Question: When using Bootstraps "Buttons with Dropdowns" template with Google Material Design, I get a text field and a button that are different heights & do not line up.
How it should be: <URL>
Instead I get this:

'''
<div class="input-group">
<input class="form-control" type="text" placeholder="Placeholder">
<span class="input-group-btn">
<button class="btn btn-default">Go!</button>
</span>
</div>
'''
How would I fix this? I have identified that the form is displayed correctly when GMD is removed from the project.
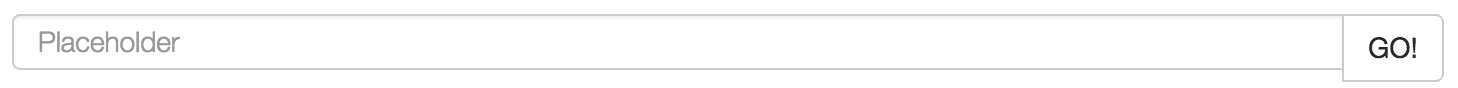
Answer: As far as I know Bootstrap Material Design doesn't take into account Input Groups, but you can customize it to fit your needs. See example.
'''
$.material.init()
'''
'''
.container .input-group .form-control {
height: 40px;
box-shadow: none;
outline: none;
border: none;
border-bottom: 2px solid #ccc;
}
.container .input-group-btn .btn-custom {
height: 40px;
box-shadow: none;
outline: none;
border: none;
border-bottom: 2px solid #009688;
}
.container .input-group .form-control:focus,
.container .input-group .form-control:hover {
outline: none;
box-shadow: none;
border: none;
}
.container .input-group-btn .btn-custom:focus,
.container .input-group-btn .btn-custom:hover {
outline: none;
box-shadow: none;
}
/*Standard*/
.input-group-btn .btn-custom-og {
height: 40px;
box-shadow: none;
outline: 0;
}
.input-group-btn .btn-custom-og:focus {
box-shadow: none;
outline: none;
}
.input-group .form-control.standard {
height: 40px;
box-shadow: none;
outline: none;
border: 1px solid #ccc !important;
}
.input-group .form-control.standard:focus {
box-shadow: none;
outline: none;
border: none !important;
}
'''
'''
<script src="https://ajax.googleapis.com/ajax/libs/jquery/1.11.1/jquery.min.js"></script>
<link href="https://cdnjs.cloudflare.com/ajax/libs/bootstrap-material-design/0.3.0/css/material.min.css" rel="stylesheet" />
<link href="https://cdnjs.cloudflare.com/ajax/libs/bootstrap-material-design/0.3.0/css/ripples.css" rel="stylesheet" />
<link href="https://maxcdn.bootstrapcdn.com/bootstrap/3.3.5/css/bootstrap.min.css" rel="stylesheet" />
<script src="https://cdnjs.cloudflare.com/ajax/libs/bootstrap-material-design/0.3.0/js/material.min.js"></script>
<script src="https://maxcdn.bootstrapcdn.com/bootstrap/3.3.5/js/bootstrap.min.js"></script>
<hr>
<div class="container">
<div class="input-group">
<input class="form-control" type="text" placeholder="Placeholder"> <span class="input-group-btn">
<button class="btn btn-default btn-custom">Go!</button>
</span>
</div>
<hr>
<div class="input-group">
<input class="form-control standard" type="text" placeholder="Placeholder"> <span class="input-group-btn">
<button class="btn btn-default btn-custom-og">Go!</button>
</span>
</div>
</div>
<hr>
'''